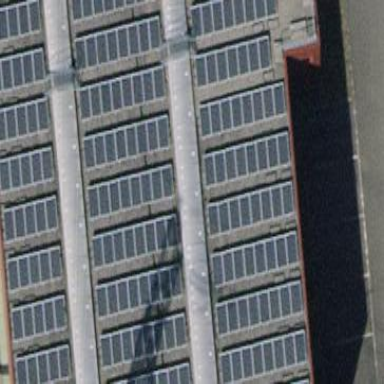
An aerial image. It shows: Solar photovoltaic panel generator.